Question: I use google maps for drawing my route. I setup only 2 points (start and end). The problem is that I will have to send the route to the next page.
I know that I can catch event:
'''
google.maps.event.addListener(directionsDisplay, 'directions_changed', function() {
$("#full-route-json").val(encode64(JSON.stringify(directionsDisplay.directions.routes[0])));
});
'''
But it will return all steps.
How to get the data only for my start and end points and dragged point like this:

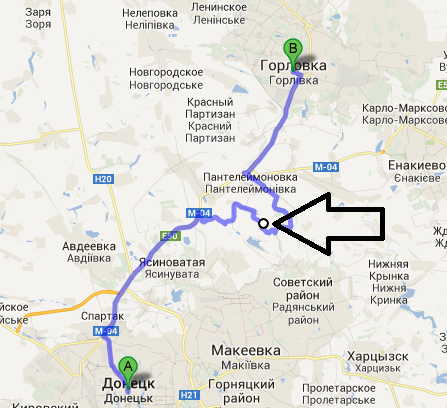
Answer: AFAIK there is no implemented method to access these points(markers).
But these markers are stored inside a property of the DirectionsRenderer-instance.
The following code will give you these detail(please note that this code works now, but it may fail when the API changes)
'''
google.maps.event.addListener(directionsDisplay, 'directions_changed', function() {
var that=this;
setTimeout(function(){//we need a short delay
for(var k in that){//iterate over all properties
if(typeof that[k].markers!='undefined'){//find the desired property
var markers=that[k].markers,arr=[];
for(var i=0;i<markers.length;++i){//collect the data
arr.push(markers[i].position.toString());
}
alert(arr.join(',
'));
}
}},100)
});
'''